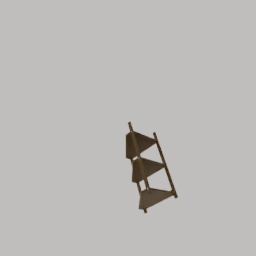
Label: furniture